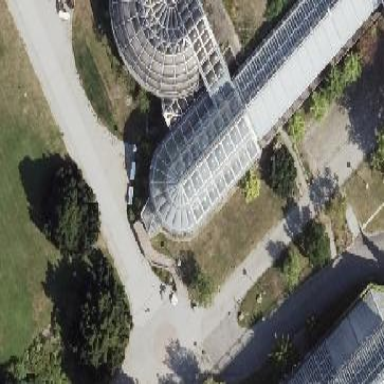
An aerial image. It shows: Greenhouse.